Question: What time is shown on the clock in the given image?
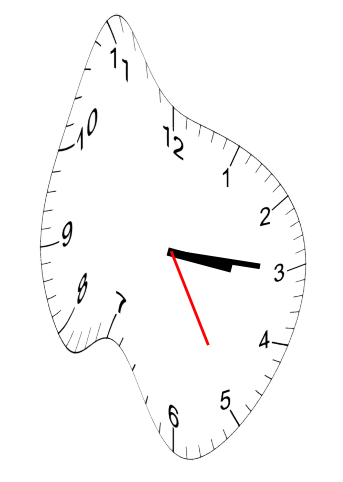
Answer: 03:15:25